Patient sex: M
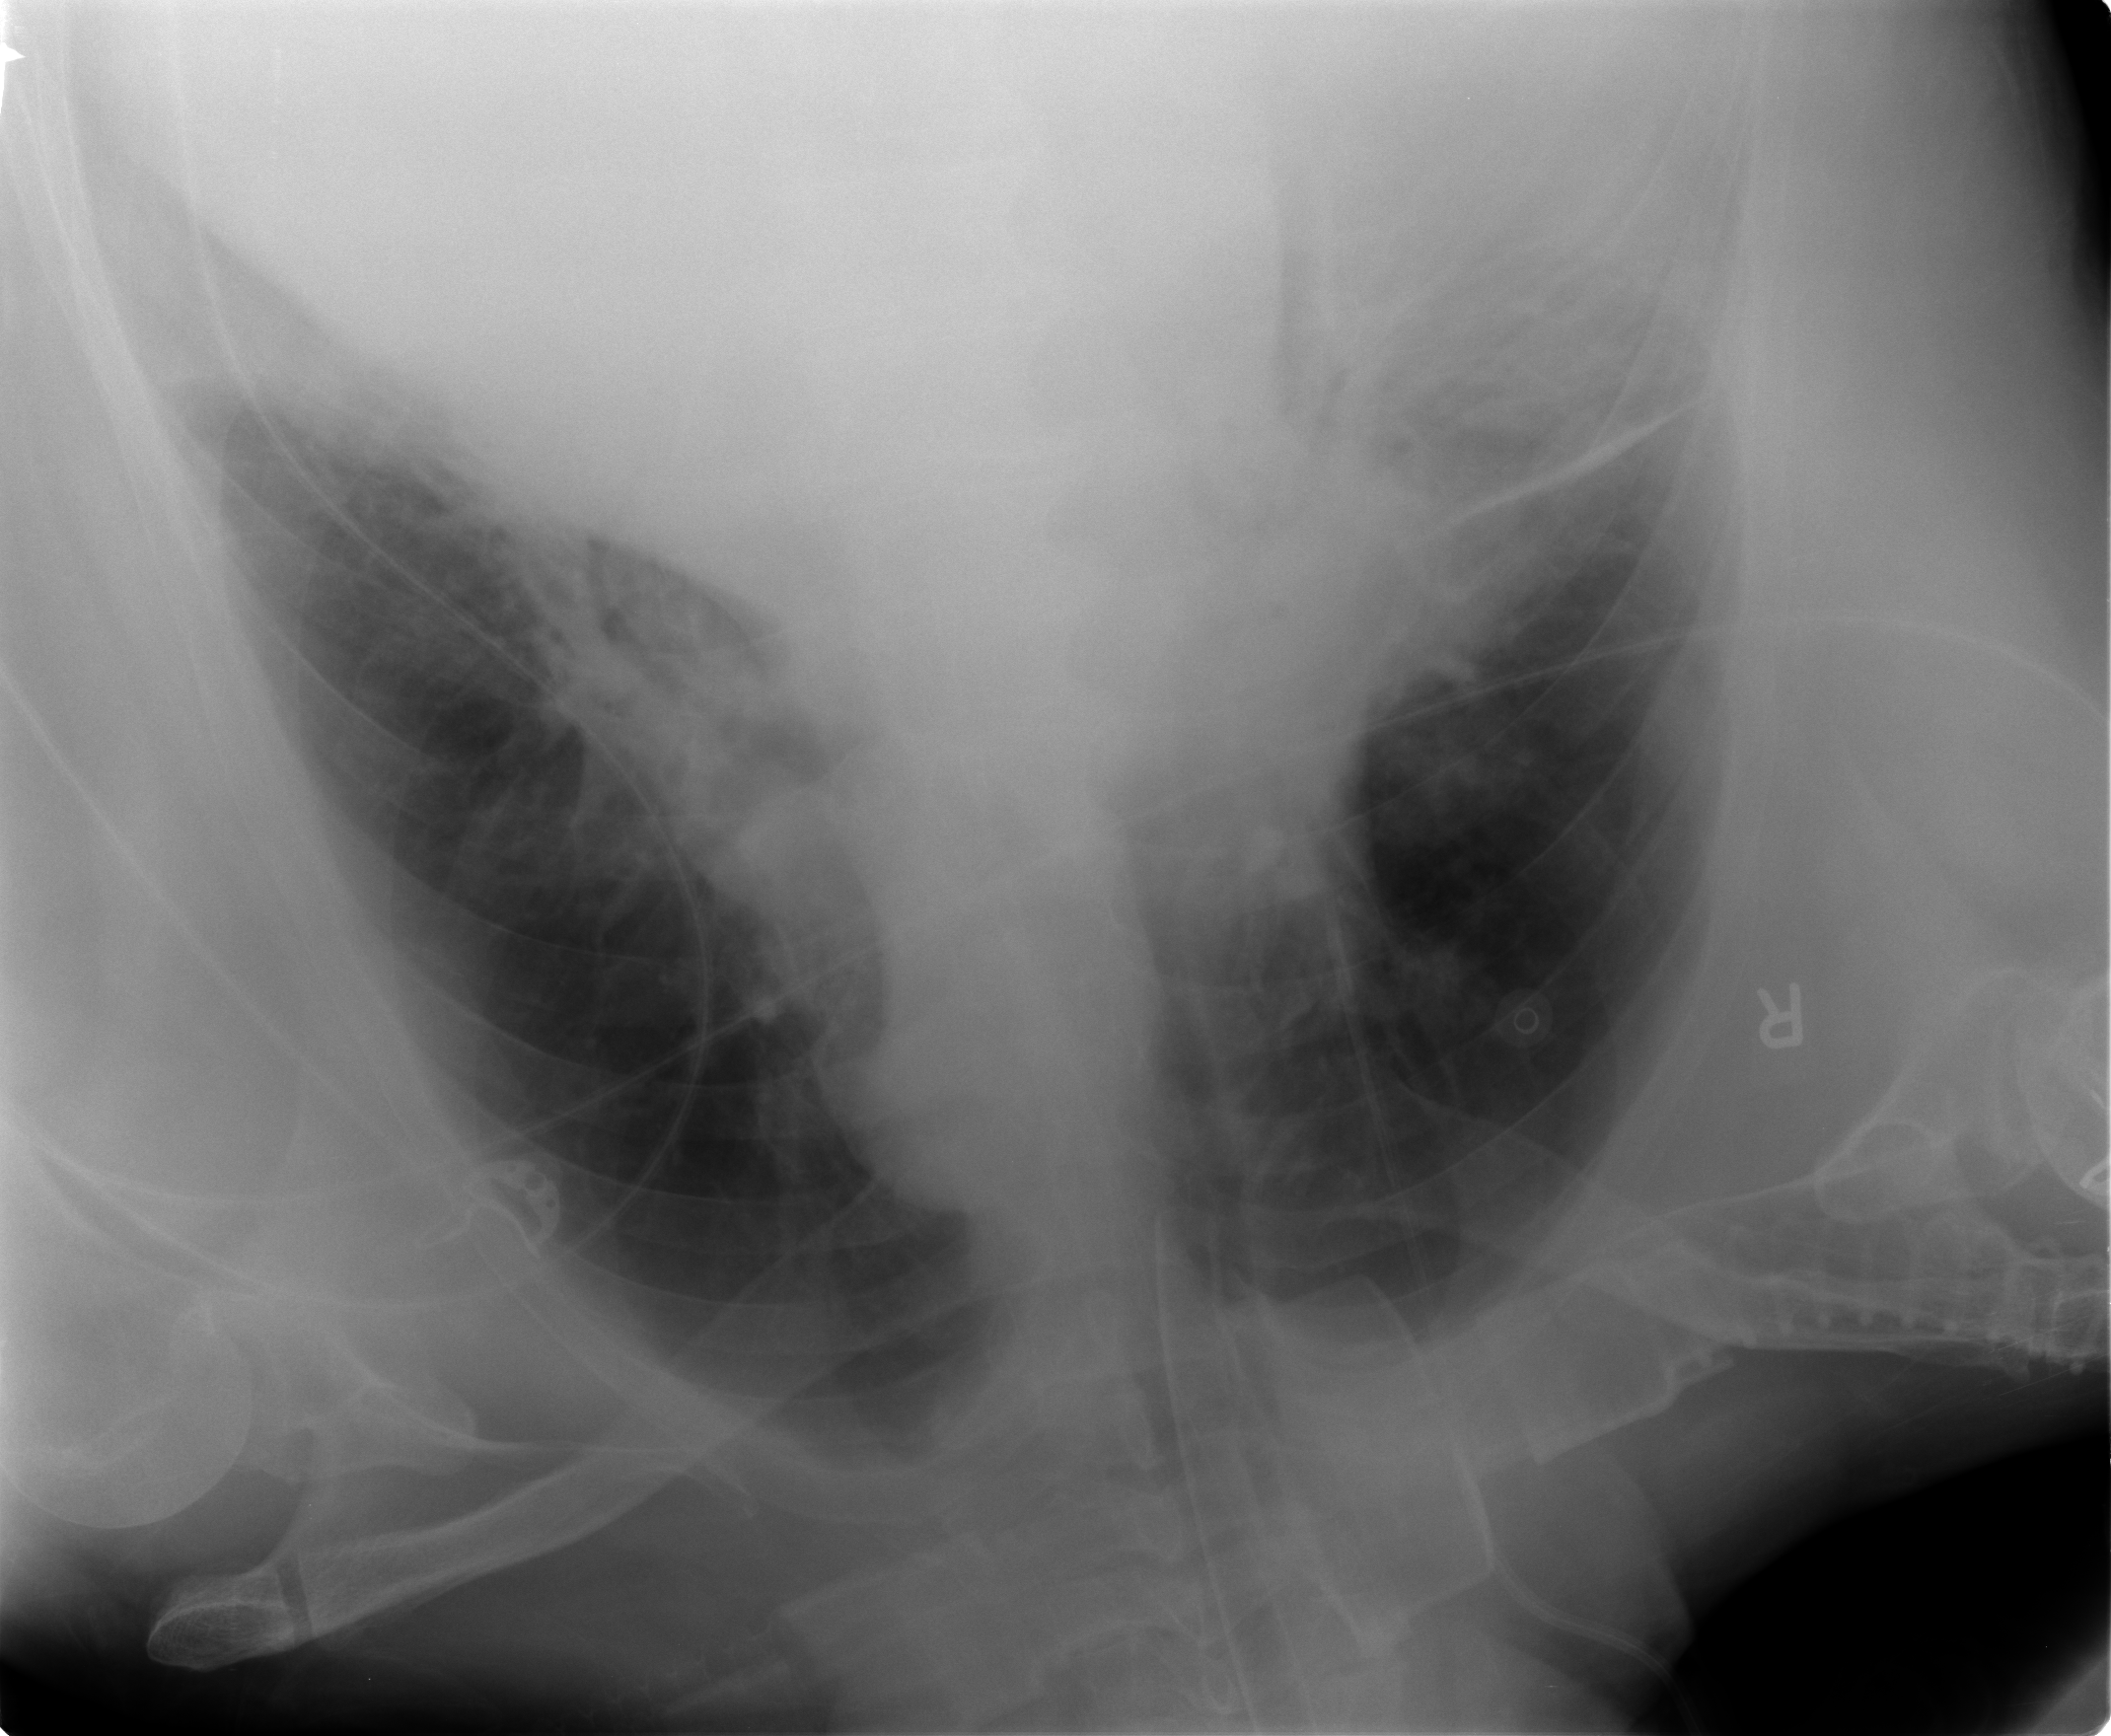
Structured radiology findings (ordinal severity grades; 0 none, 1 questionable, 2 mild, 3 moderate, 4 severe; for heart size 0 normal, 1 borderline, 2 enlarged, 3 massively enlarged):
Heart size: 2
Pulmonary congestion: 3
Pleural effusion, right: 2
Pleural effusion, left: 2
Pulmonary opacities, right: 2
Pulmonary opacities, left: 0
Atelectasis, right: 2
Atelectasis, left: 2